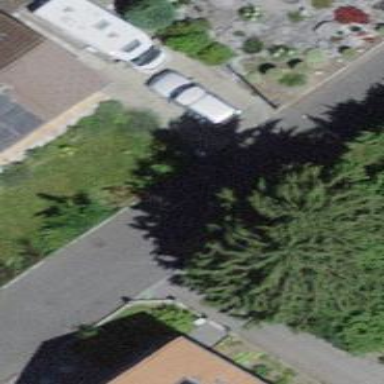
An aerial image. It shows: Residential road.